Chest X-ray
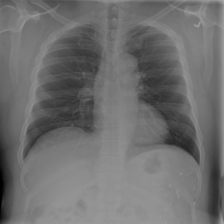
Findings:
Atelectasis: negative
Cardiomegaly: negative
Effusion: negative
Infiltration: negative
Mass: negative
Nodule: negative
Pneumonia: negative
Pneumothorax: negative
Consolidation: negative
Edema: negative
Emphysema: negative
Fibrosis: negative
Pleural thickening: negative
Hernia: negative